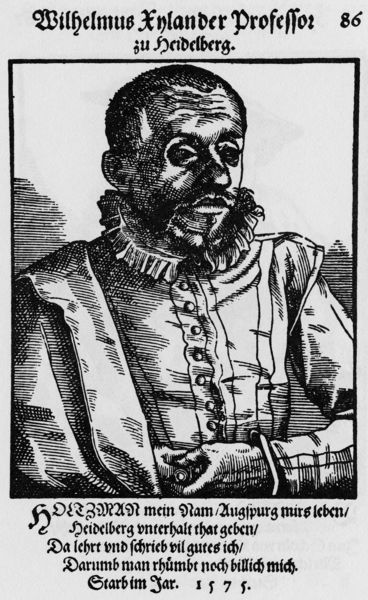
Titel: Bildnis des Wilhelm Xylander
Künstler: Tobias Stimmer
Institution: (Seriendruck)
Schlagwörter: hand, mann, schatten, umhang, weiß, grau, haar, licht, mund, nase, ohr, schwarz, stirn, blick, hochformat, rock, bart, jacke, schnurrbart, arm, augen, falten, kragen, rahmen, tod, tot, ärmel, bildnis, herr, hände, portrait, porträt, haare, mantel, adel, deutschland, holzschnitt, schrift, grafik, streifen, deutsch, faltenwurf, knöpfe, jahreszahl, ring, name, tusche, buch, druck, schraffur, holzstich, stich, titel, schwarzweiß, text, uniform, überschrift, ritter, halboffen, wams, heidelberg, kupferstich, flugblatt, legende, wilhelm, professor, buchdruc, zeihcnung, todesjahr, sterbebild, jar, todesanzeige, wilhelmus, 86, holzmann, xylander, 1575, wilhelmus xylander professor, wilhelmus xylander, wilhelmus xylander professor zu heidelberg